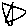
Label: star